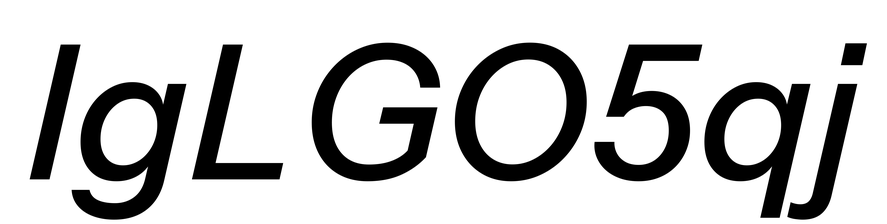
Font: InstrumentSans-Italic_Medium_Italic